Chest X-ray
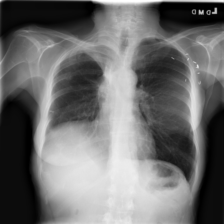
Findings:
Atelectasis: negative
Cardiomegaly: negative
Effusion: negative
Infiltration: negative
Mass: negative
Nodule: negative
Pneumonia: negative
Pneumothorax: negative
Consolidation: negative
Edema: negative
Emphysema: negative
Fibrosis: negative
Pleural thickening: negative
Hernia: negative